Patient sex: M
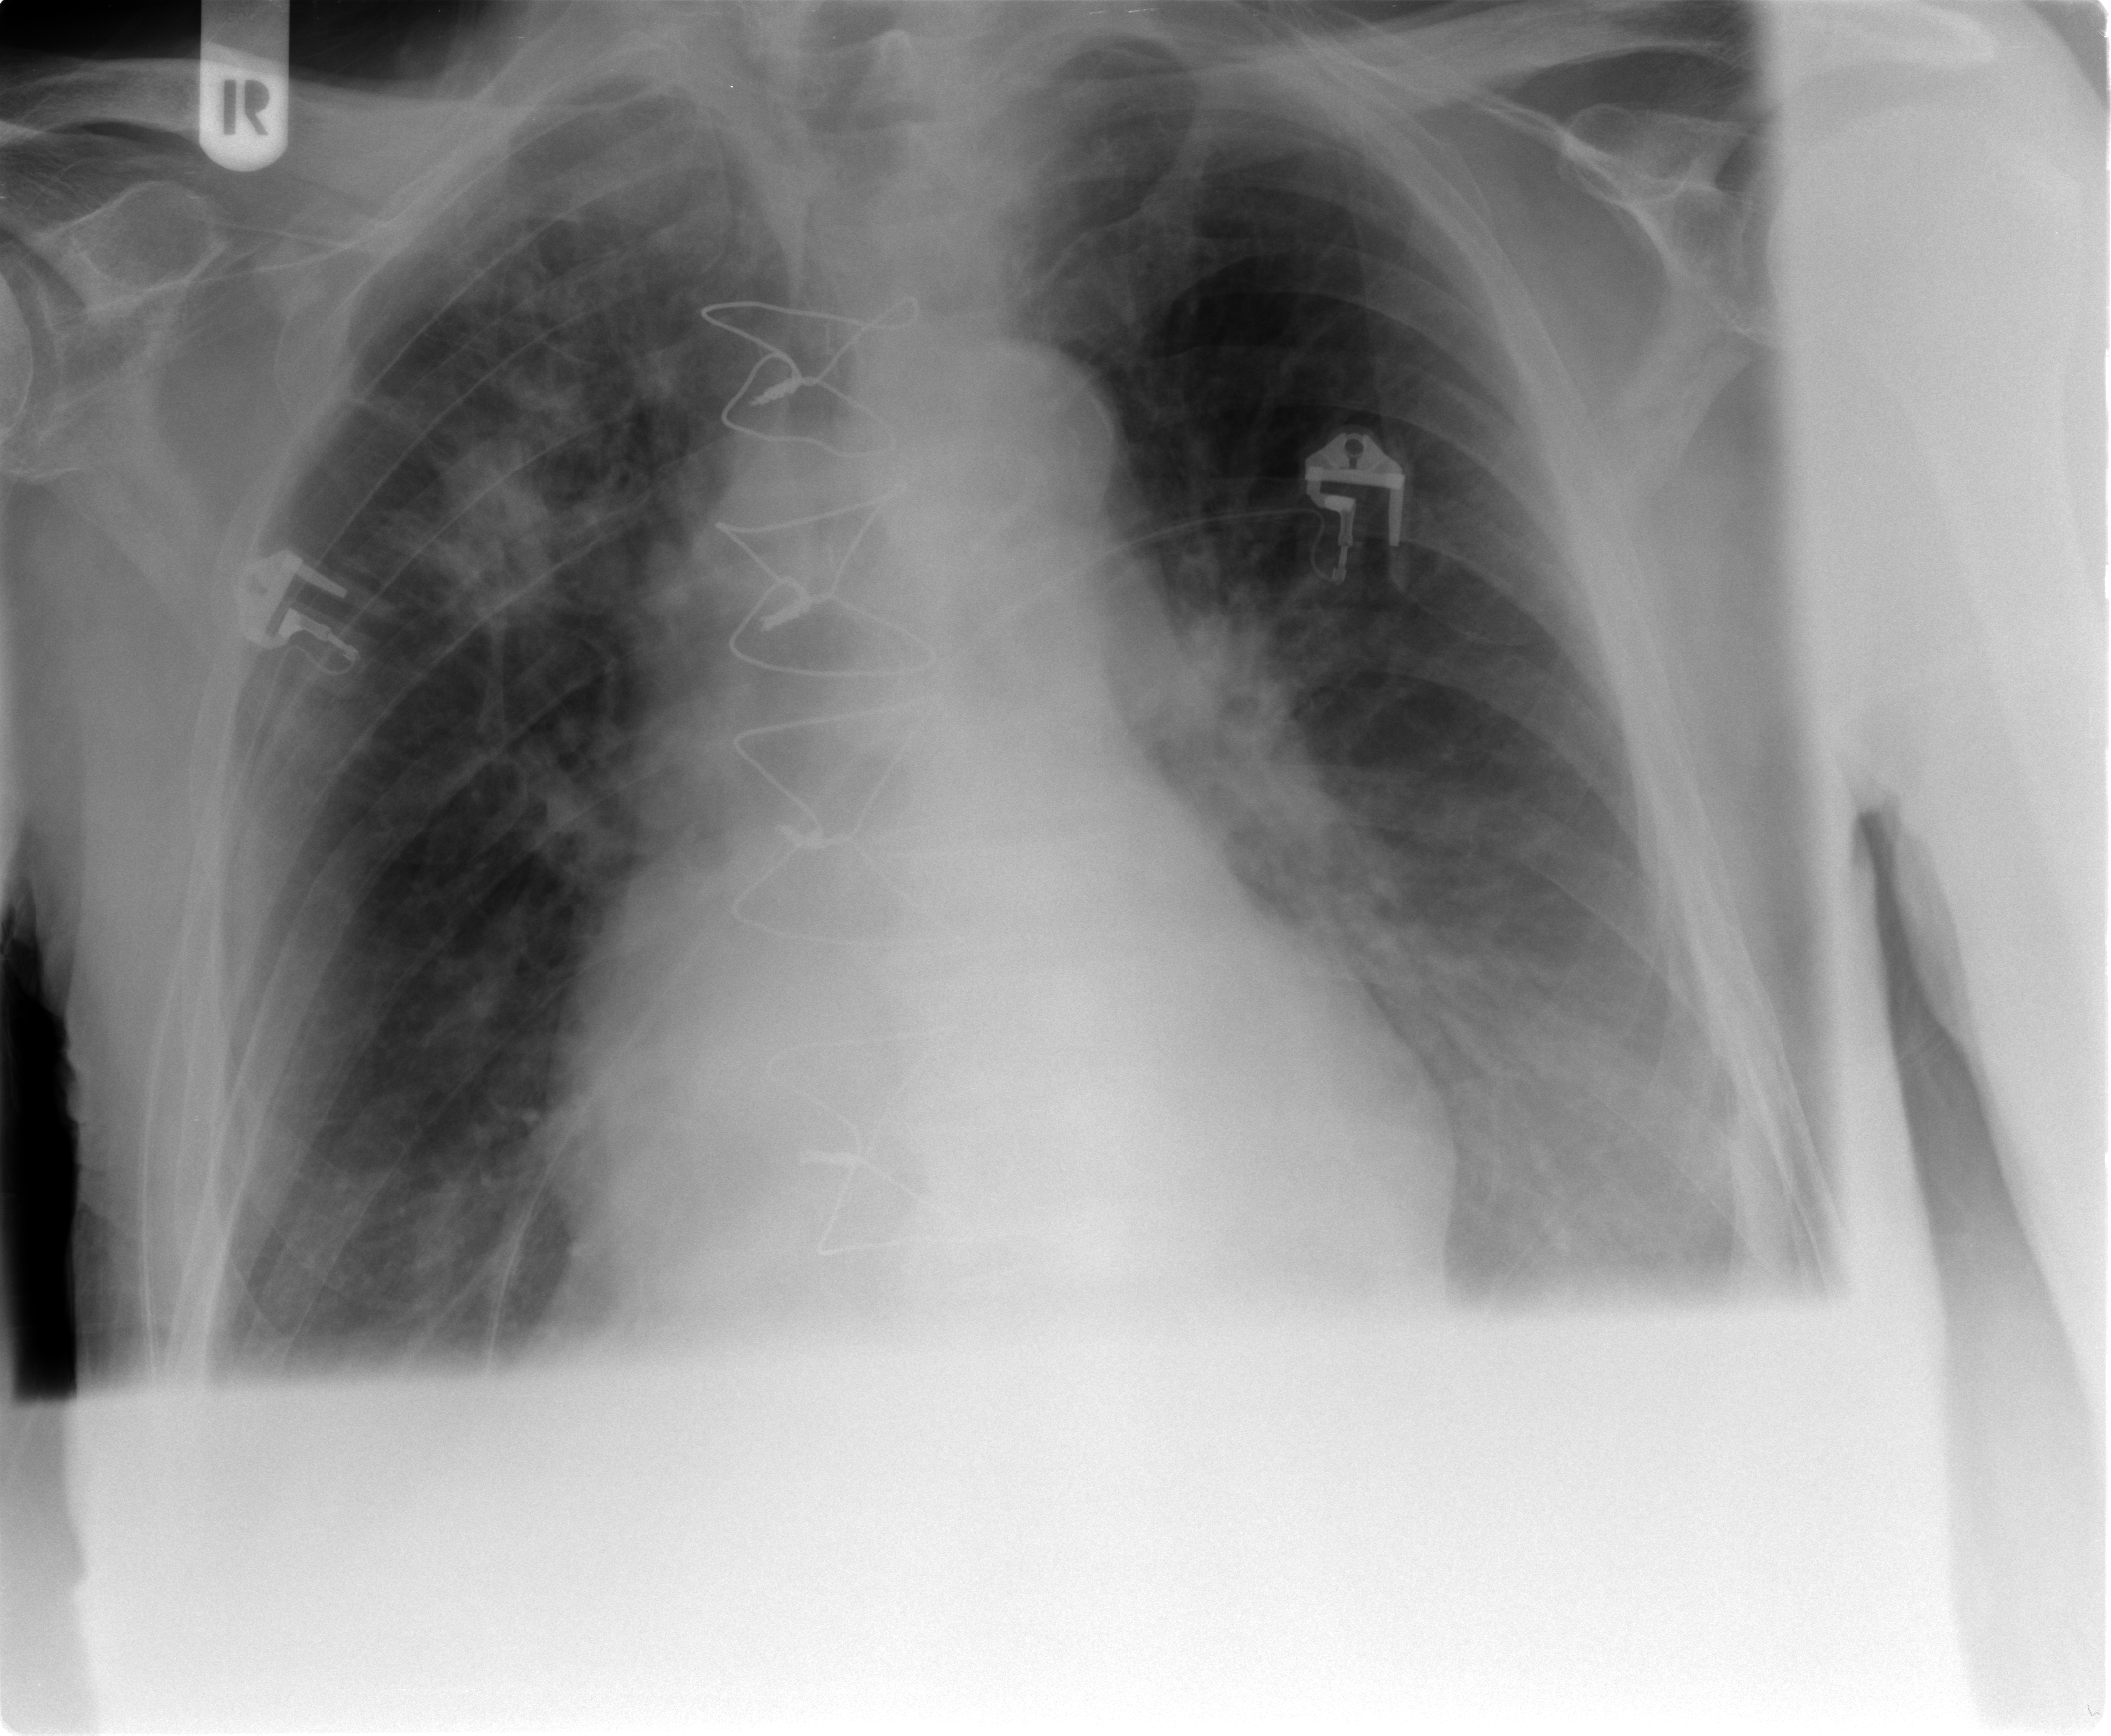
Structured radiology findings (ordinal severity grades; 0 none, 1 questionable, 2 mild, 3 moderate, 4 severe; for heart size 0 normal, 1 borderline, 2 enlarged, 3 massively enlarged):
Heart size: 2
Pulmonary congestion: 2
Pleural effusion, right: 0
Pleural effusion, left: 0
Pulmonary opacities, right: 2
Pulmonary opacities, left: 2
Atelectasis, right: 0
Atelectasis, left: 2